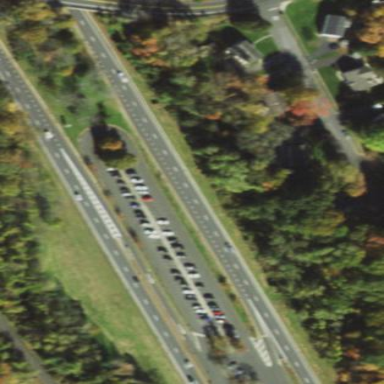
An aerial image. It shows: Paved parking area with park and ride facility.